Question: What is the reading of the measurement in the image?
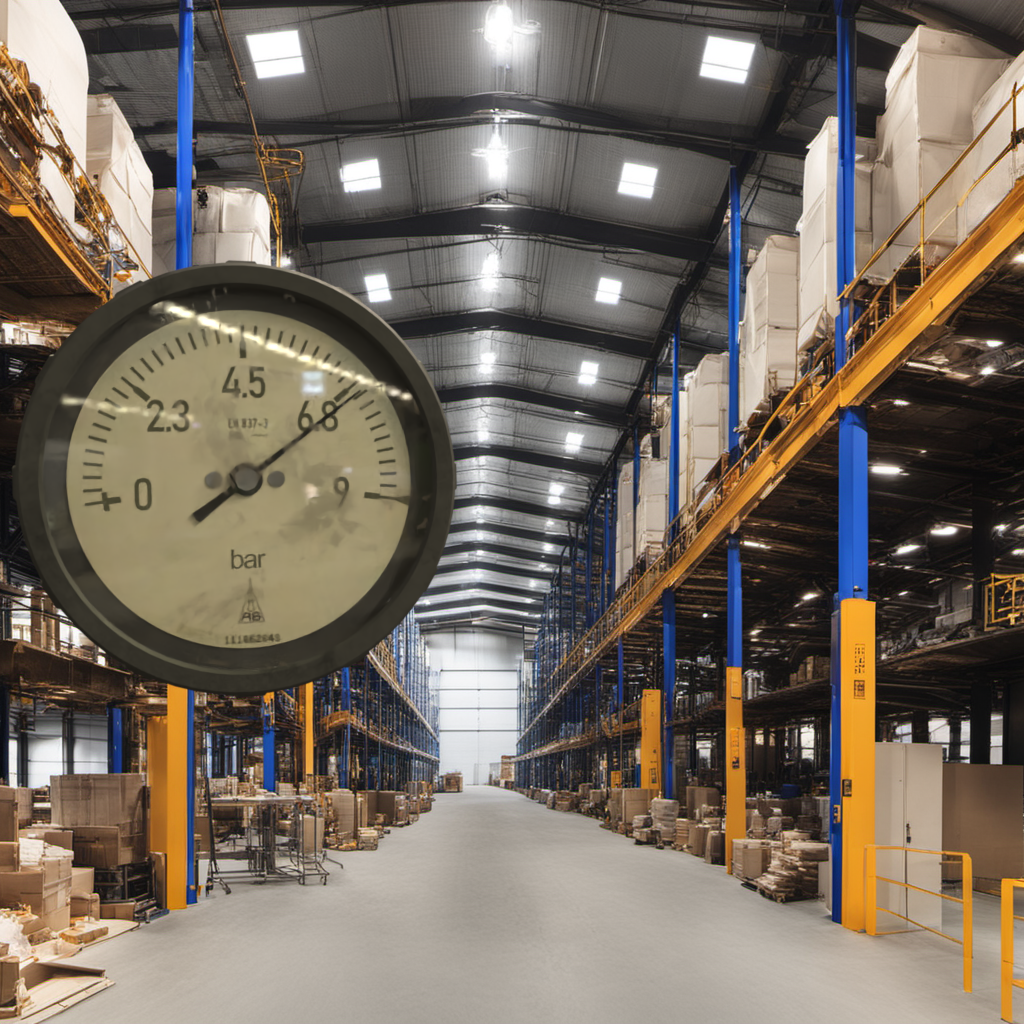
Answer: The result is 6.85
Question: What is the range of the measurement shown in the image?
Answer: The range is from 0 to 9
Question: What is the minimum and maximum value range of the measurement in the image?
Answer: The minimum value is 0 and the maximum value is 9